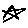
Label: star